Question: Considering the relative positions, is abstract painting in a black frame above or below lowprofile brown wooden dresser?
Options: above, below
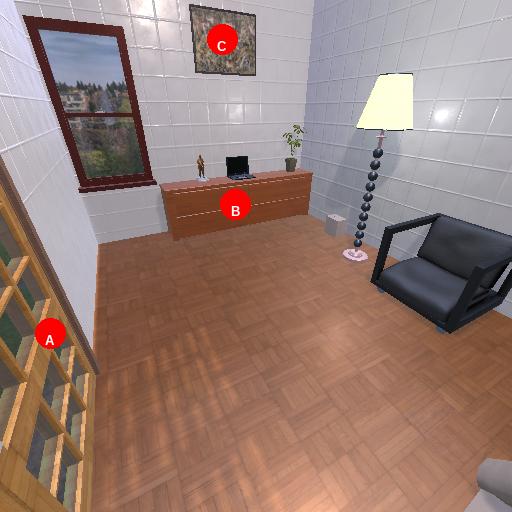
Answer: above